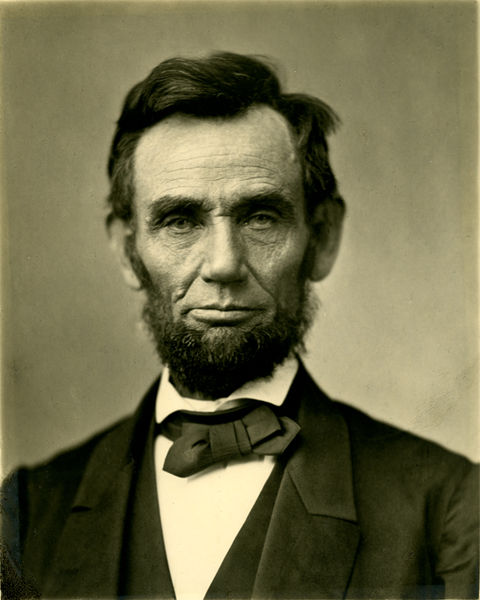
Titel: Abraham Lincoln
Künstler: Alexander Gardner
Standort: Amherst (Massachusetts, USA)
Institution: Mead Art Museum, Amherst College
Schlagwörter: hat, people, white, black, collar, face, hair, nose, old, portrait, picture, man, ear, head, eyes, suit, america, drawing, black and white, gaze, brow, coat, mouth, realism, wrinkles, beard, old man, jacket, photo, tie, person, ears, bart, eye, american, monkey, lip, lips, charcoal, ernst, eyebrows, frontal, railway, forehead, shirt, bow, foto, photograph, photography, black & white, schwarz weiss, bowtie, sepia, civil war, serious, depth, anzug, fotografie, sideburn, b&w, blick, focus, augen, düster, falten, brows, necktie, legend, blur, 1800s, abraham lincoln, tuxedo, lincoln, intense, usa, united states, 19 century, republican, fliege, abraham, us, black and white photo, president, mole, honest abe, abe, abe lincoln, states, american president, stern look, abraham lincon, photografhi, whitew, beared, speia, abrahem, united states of america, united, licoln, beard man, gentlemann, obama, linkoln, toxedo, president of usa, aberham lincon, pepole, peploe